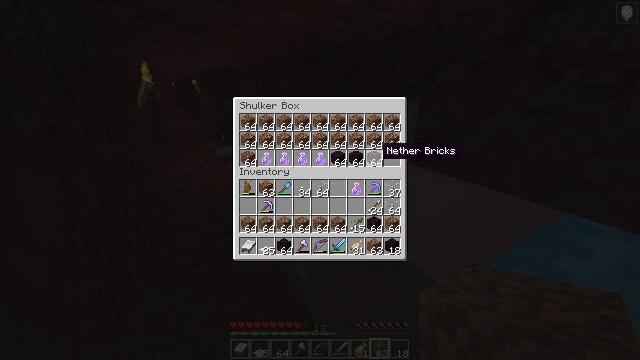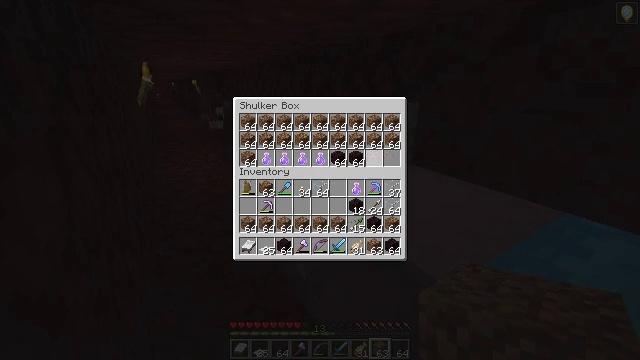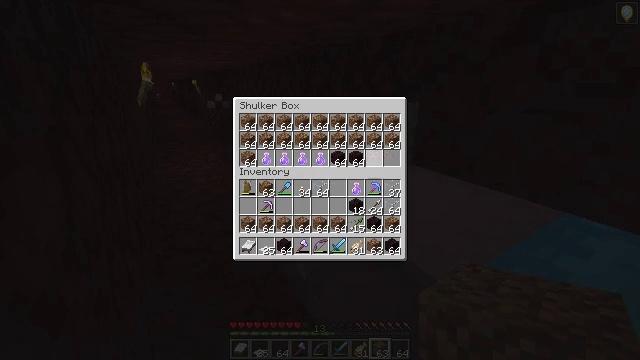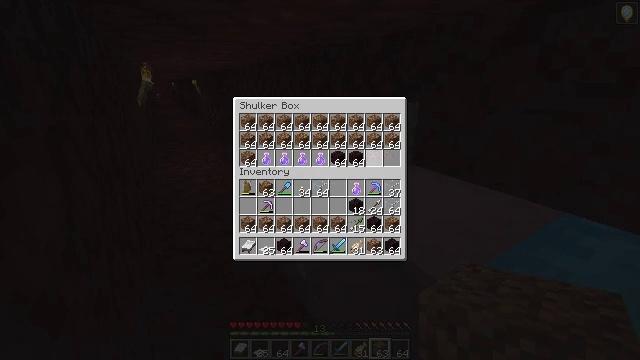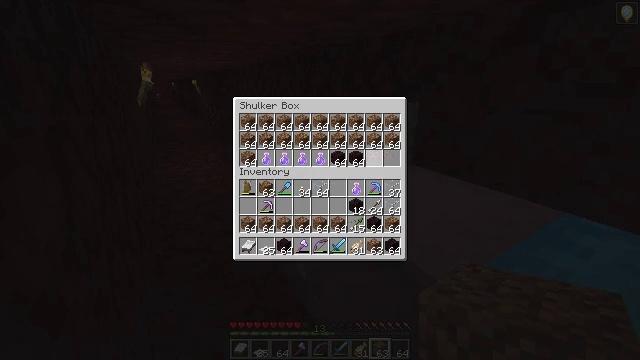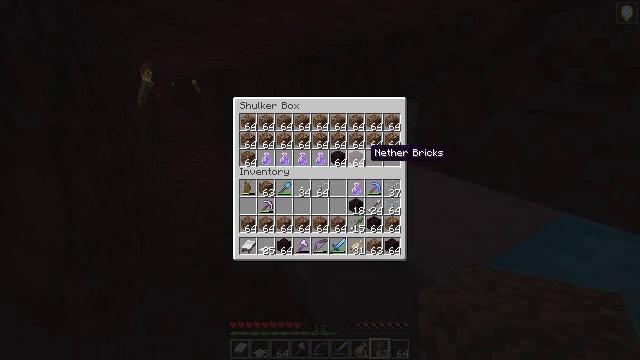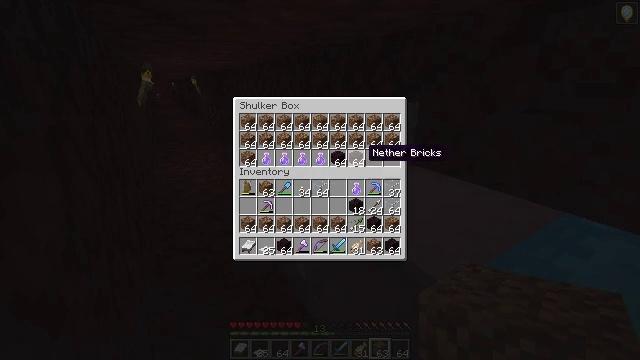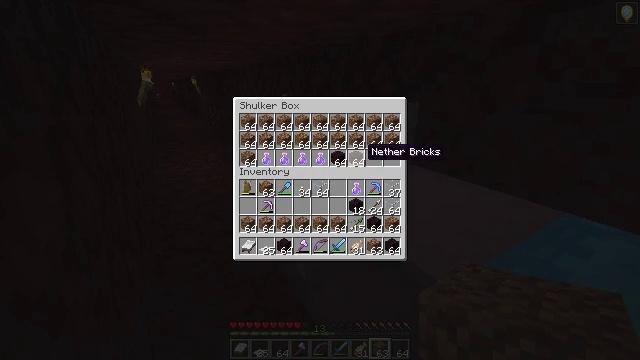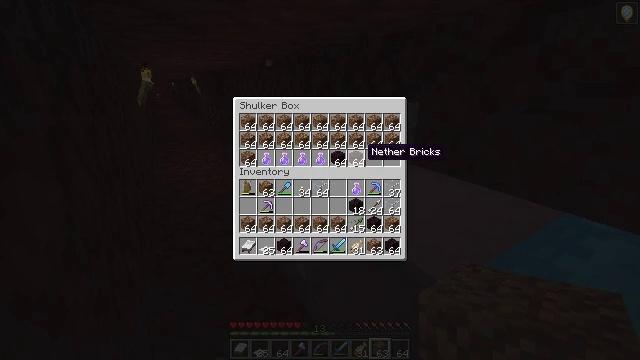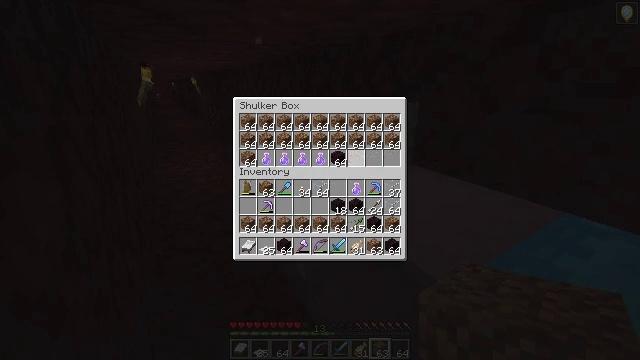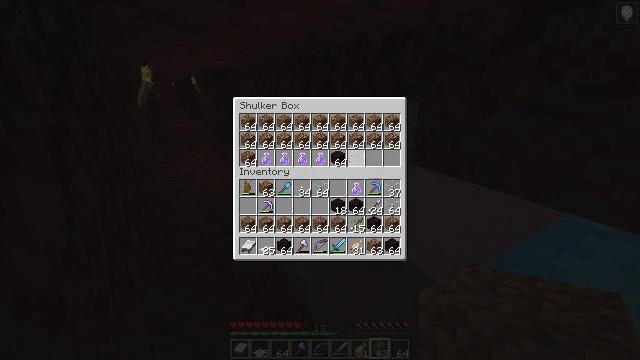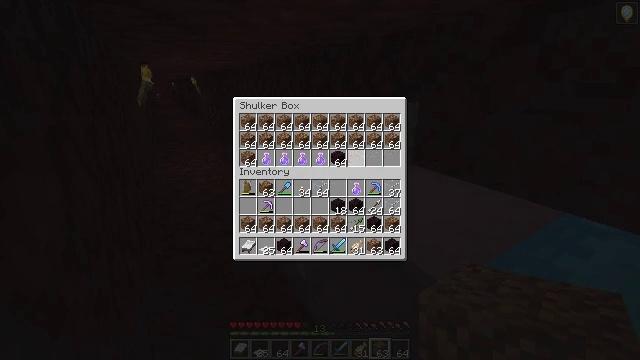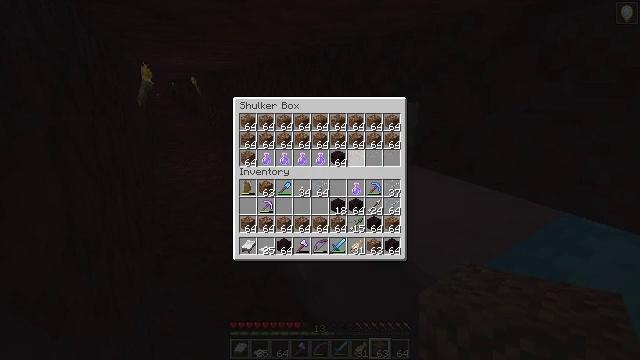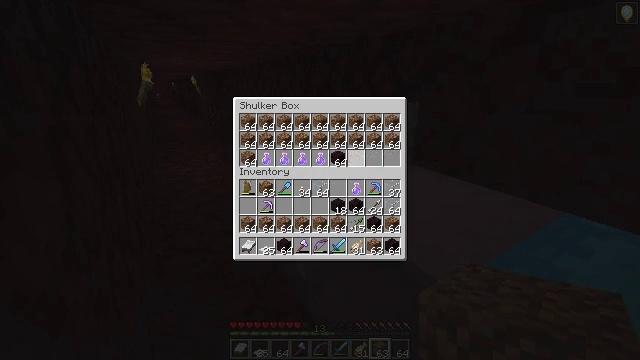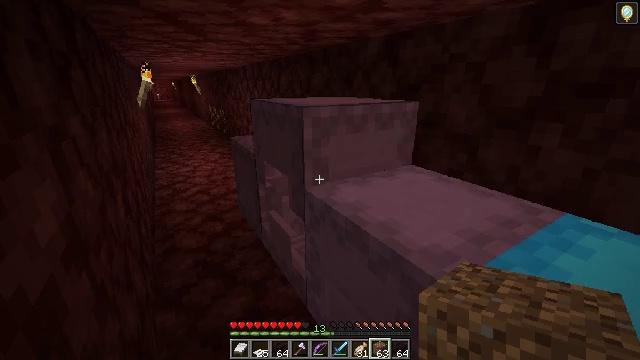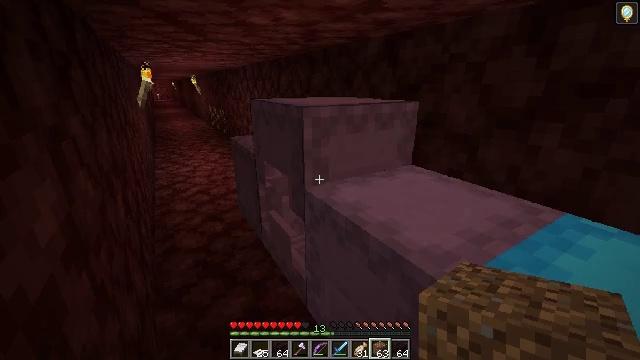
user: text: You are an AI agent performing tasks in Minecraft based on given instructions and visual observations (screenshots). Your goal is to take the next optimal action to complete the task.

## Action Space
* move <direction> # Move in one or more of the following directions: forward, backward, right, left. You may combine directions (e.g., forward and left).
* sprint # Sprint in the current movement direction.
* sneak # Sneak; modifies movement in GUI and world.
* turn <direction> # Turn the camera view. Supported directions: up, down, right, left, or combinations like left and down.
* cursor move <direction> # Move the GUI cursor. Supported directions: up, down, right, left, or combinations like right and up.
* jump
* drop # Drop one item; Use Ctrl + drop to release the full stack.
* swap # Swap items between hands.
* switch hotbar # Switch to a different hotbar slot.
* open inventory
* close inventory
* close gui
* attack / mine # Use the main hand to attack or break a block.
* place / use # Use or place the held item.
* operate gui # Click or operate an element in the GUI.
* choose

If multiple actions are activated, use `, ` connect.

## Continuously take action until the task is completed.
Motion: motion action
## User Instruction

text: Combine nether bricks to craft a nether brick slab.
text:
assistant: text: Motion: sneak, choose
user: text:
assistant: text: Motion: sneak, choose
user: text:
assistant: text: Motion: sneak, choose
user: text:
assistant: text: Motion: sneak, cursor move left
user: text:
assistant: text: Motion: sneak
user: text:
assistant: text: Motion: sneak
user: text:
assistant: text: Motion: sneak
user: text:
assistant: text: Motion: sneak
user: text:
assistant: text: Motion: sneak, choose
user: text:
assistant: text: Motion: sneak, choose
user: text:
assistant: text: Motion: sneak, choose
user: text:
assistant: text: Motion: sneak
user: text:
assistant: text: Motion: sneak
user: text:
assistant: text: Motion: sneak, close inventory
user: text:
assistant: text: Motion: close inventory
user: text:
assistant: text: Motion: turn right, close inventory
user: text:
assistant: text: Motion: turn right and down
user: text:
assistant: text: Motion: turn right and down
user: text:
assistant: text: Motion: turn right and down
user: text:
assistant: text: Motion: turn right and down
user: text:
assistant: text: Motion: turn right
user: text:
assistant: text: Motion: turn right
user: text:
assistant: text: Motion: turn right
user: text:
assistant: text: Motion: turn right
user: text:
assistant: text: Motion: move right
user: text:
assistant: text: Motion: move right
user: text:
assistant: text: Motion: move right, turn left
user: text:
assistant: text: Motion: move right
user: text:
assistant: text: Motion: move right
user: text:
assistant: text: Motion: move right